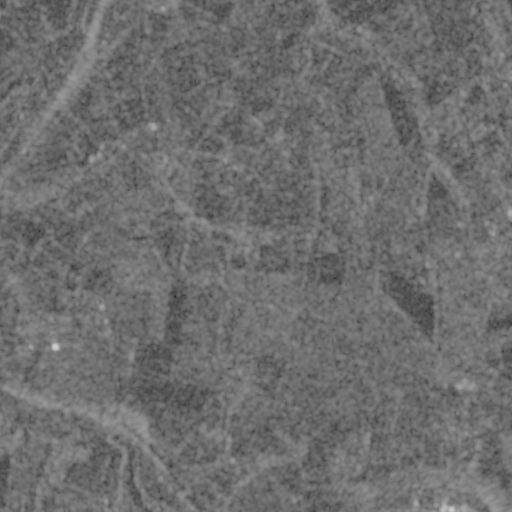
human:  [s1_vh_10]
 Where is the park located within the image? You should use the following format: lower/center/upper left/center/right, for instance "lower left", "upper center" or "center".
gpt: The park is located in the upper left of the image.
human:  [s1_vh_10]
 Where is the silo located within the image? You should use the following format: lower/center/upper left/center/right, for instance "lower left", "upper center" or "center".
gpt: The silo is located in the lower right of the image.
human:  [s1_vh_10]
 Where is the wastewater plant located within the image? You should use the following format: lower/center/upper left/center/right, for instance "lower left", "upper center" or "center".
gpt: The wastewater plant is located in the lower right of the image.
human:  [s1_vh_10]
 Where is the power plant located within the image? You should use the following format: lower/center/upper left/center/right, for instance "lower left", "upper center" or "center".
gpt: There is no power plant in the image.

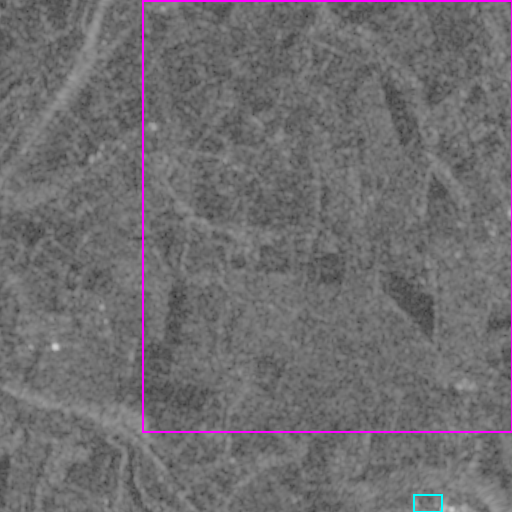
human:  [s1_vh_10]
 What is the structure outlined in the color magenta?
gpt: The structure outlined in magenta is a crop field.
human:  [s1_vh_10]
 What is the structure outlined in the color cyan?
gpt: The structure outlined in cyan is a wastewater plant.
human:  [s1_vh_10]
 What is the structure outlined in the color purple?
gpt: There is no purple outline.